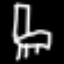
Label: chair